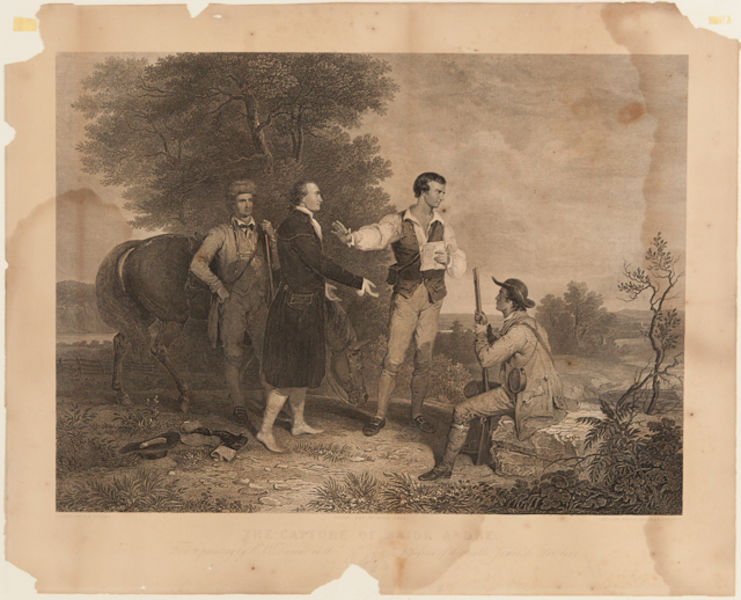
Titel: The Capture of Major Andre
Künstler: Alfred Jones
Standort: Amherst (Massachusetts, USA)
Institution: Mead Art Museum, Amherst College
Schlagwörter: baum, schatten, bäume, landschaft, hut, licht, männer, schwarz, weiss, gras, weg, arme, stein, gebüsch, mantel, pferd, reiter, schuhe, grau, argue, fight, hands, hat, men, people, soldier, soldiers, white, black, hair, old, painting, sitting, print, plant, foto, druck, stiefel, jagd, hand, jäger, gewehr, man, sky, tree, field, landscape, nature, trees, eyes, feet, uniform, america, grass, plants, drawing, black and white, frame, coat, mouth, etching, hats, sketch, battle, boots, photo, discovery, pasture, letter, dirt, person, arms, leaves, tint, foot, shoe, shoes, engraving, map, eye, legs, war, american, horse, branches, hoof, hooves, gentleman, land, pant, brief, shirt, border, gentlemen, faded, sepia, weapon, gun, guns, foliage, prisoner, rifle, barefoot, duel, bag, hunting, stain, stained, bw, capture, aged, document, shotgun, canteen, guys, foots, gravur